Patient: sex M, age 42
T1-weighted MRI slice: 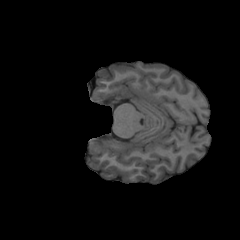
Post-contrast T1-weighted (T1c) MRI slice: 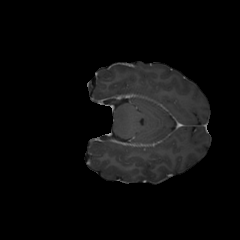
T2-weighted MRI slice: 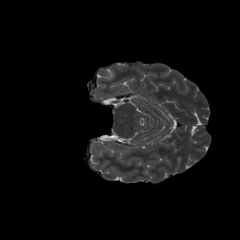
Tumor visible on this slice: no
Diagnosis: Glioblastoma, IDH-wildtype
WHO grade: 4